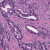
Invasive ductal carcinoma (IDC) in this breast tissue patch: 1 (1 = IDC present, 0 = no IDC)